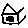
Label: house